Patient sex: M
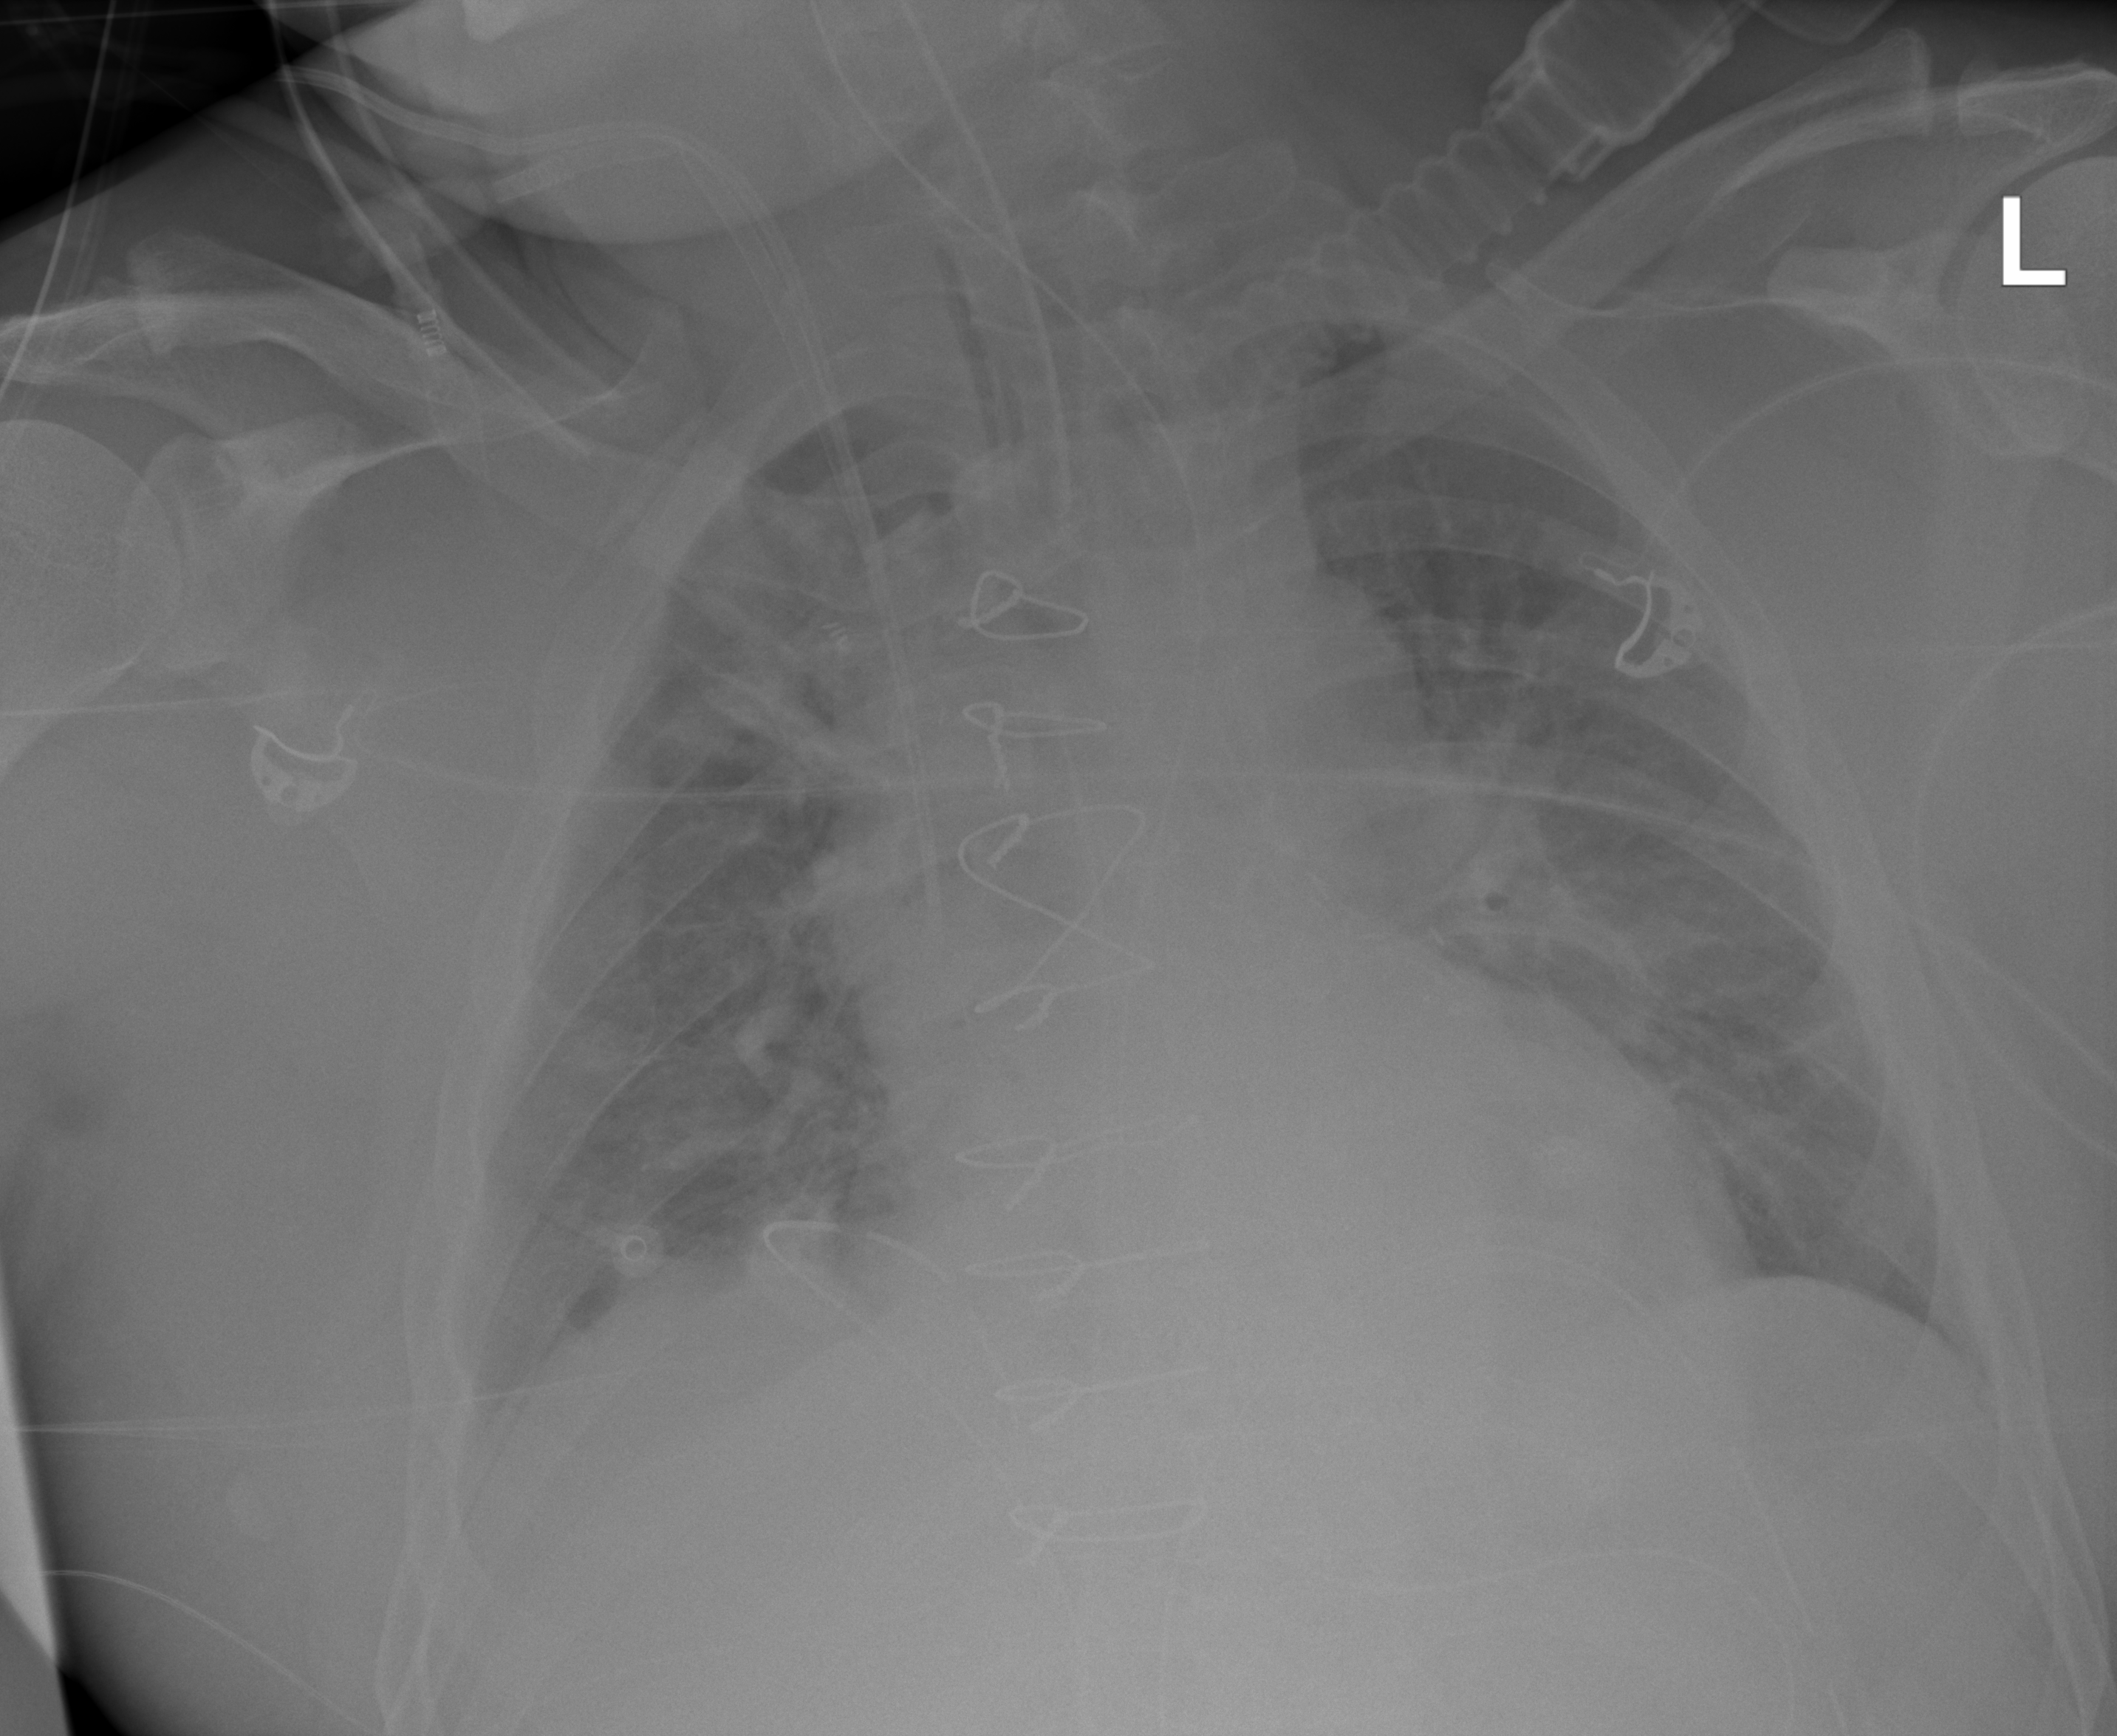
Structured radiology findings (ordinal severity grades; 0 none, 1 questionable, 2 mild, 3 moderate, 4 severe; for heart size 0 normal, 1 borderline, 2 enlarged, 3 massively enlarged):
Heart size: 1
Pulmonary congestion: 2
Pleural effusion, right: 0
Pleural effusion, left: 0
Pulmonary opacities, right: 0
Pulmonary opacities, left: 0
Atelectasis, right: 1
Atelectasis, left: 1